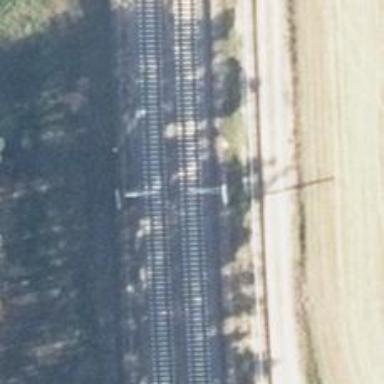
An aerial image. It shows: Milestone along the railway with catenary mast.